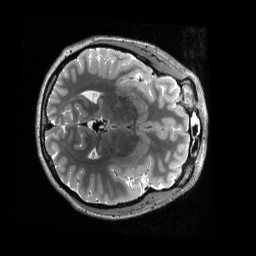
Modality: T2w
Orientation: axial
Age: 29
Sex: female
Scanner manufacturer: siemens
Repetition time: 3.2 s